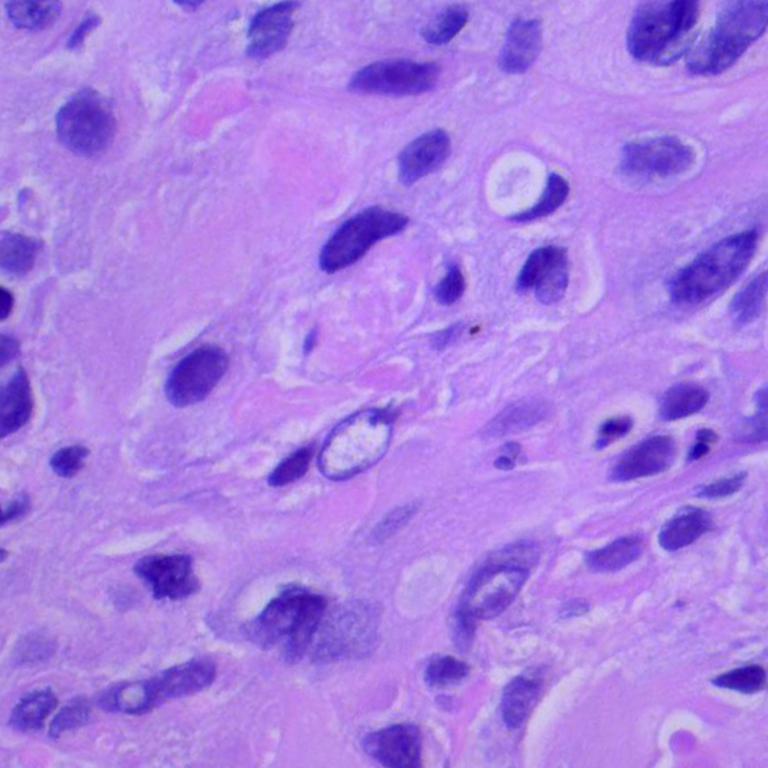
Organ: lung
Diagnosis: squamous carcinomas